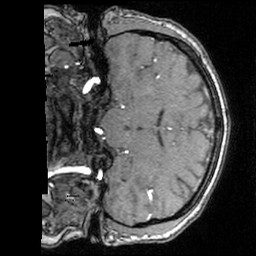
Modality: angio
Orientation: coronal
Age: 34
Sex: male
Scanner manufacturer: siemens
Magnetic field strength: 3 T
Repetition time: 0.025 s
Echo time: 0.00334 s